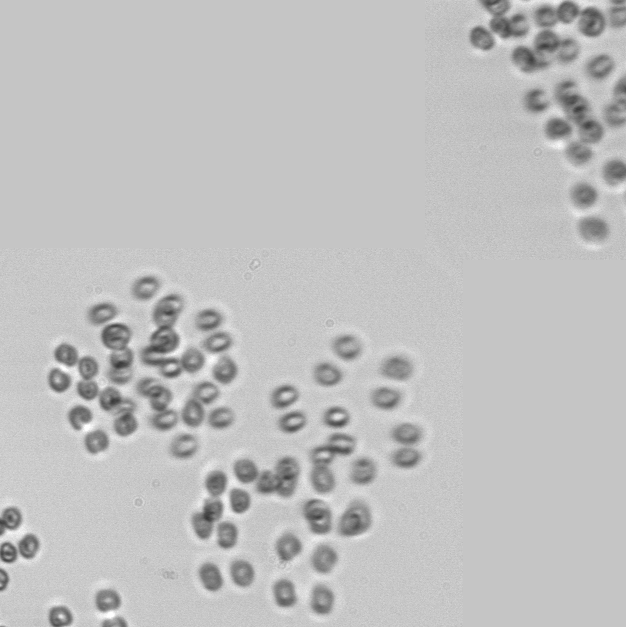
Label: Phaeocystis